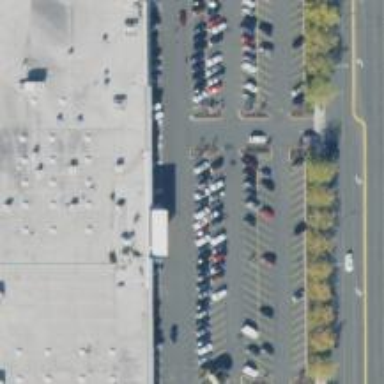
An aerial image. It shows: Trolley bay.